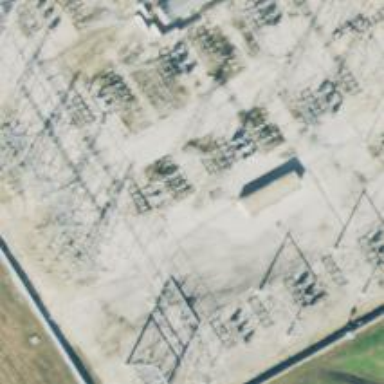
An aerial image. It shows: Switch for power supply.